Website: bh-photo
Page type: customer-info-address
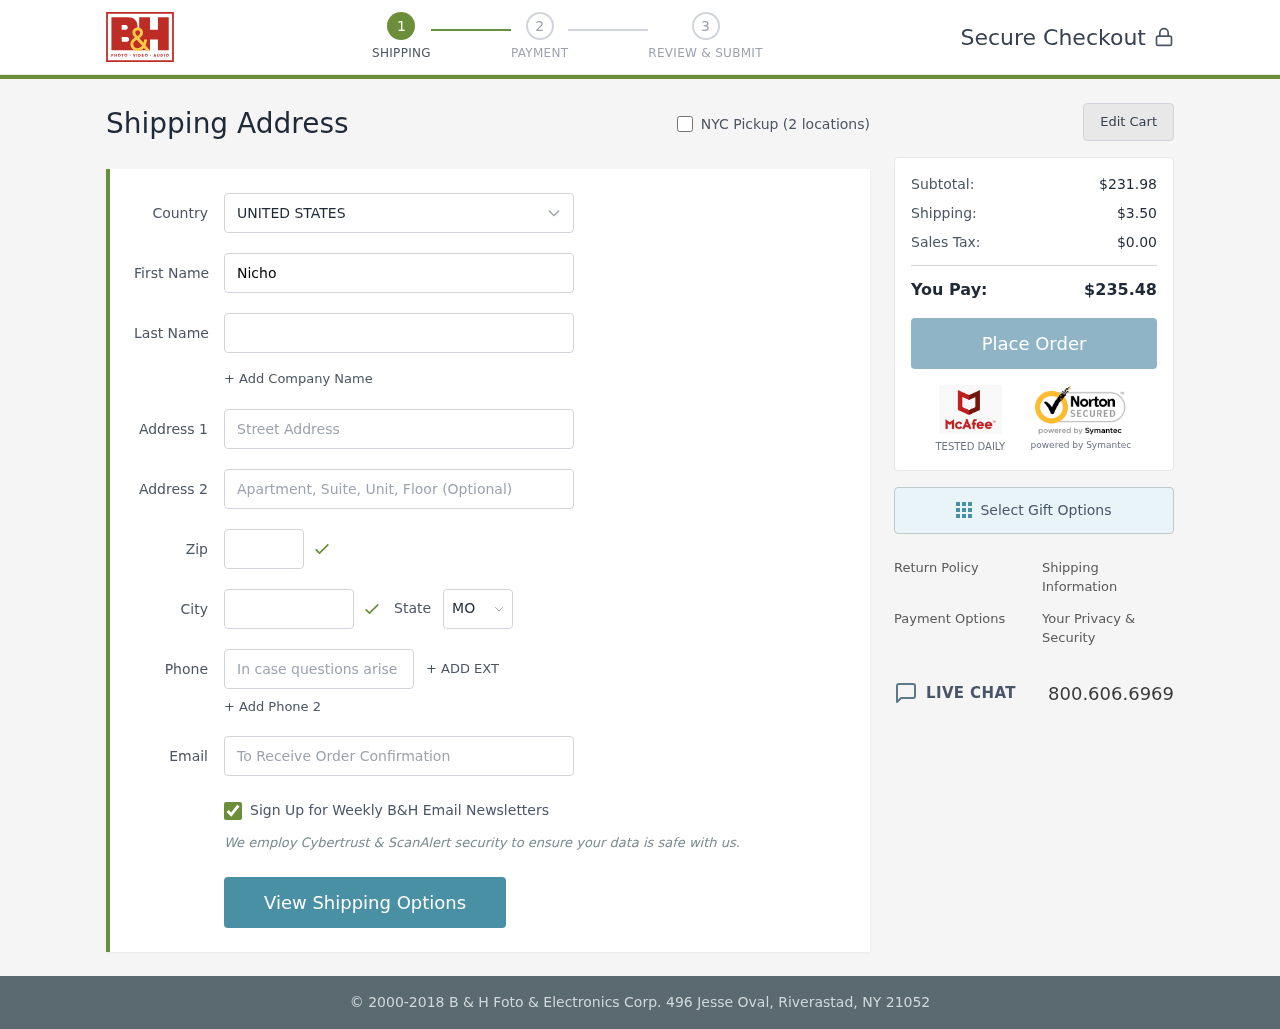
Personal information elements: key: PII_CITY
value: Annafurt
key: PII_COUNTRY
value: United States
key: PII_EMAIL
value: ngarner@yahoo.com
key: PII_FIRSTNAME
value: Nichole
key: PII_LASTNAME
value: Garner
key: PII_PHONE
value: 5359752826
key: PII_POSTCODE
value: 50390
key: PII_STATE_ABBR
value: MO
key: PII_STREET
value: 38365 Brian Pass
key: PII_STREET2
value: Apt. 357
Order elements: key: ORDER_SUBTOTAL
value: $231.98
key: ORDER_SHIPPING_COST
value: $3.50
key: ORDER_TAX
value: $0.00
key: ORDER_TOTAL
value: $235.48